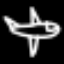
Label: airplane